Field crop: maize
Growth stage: 2
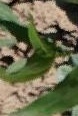
Species: maize